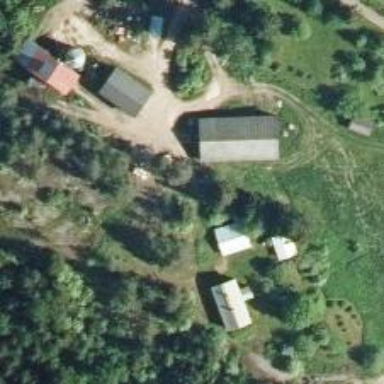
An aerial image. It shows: Driveway.